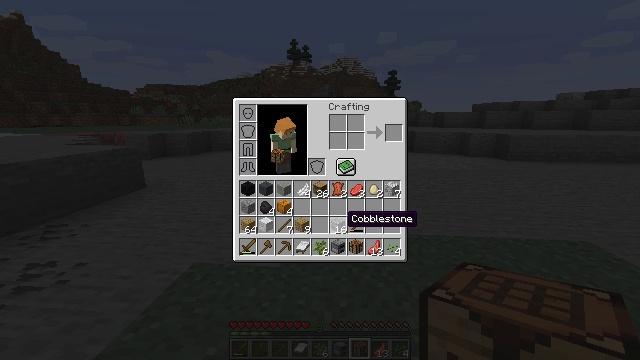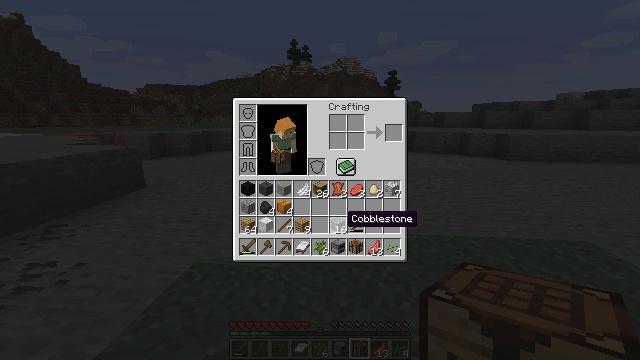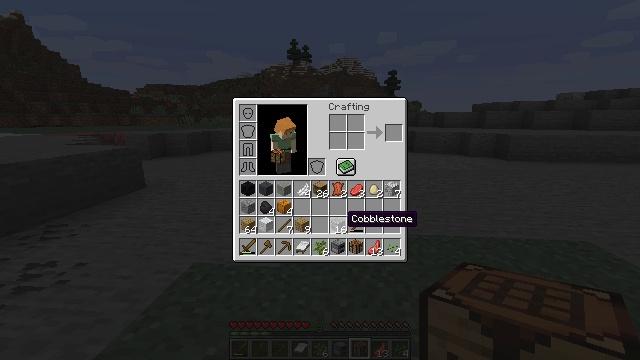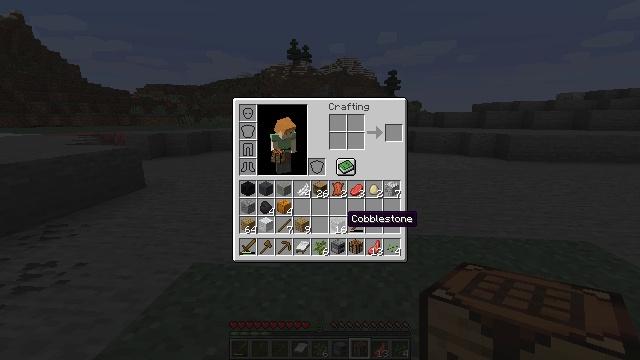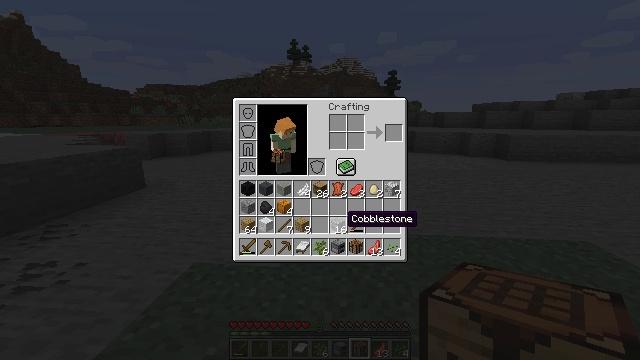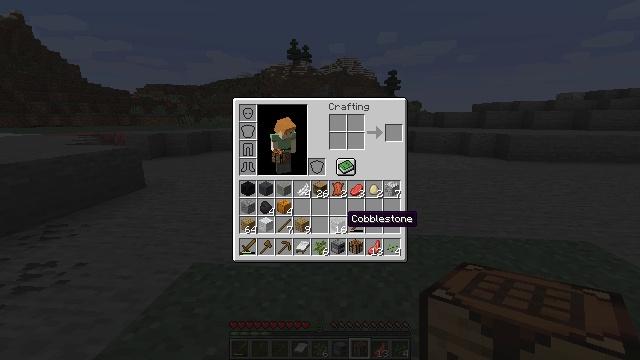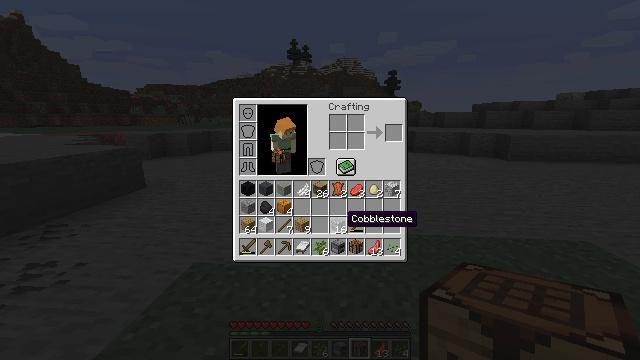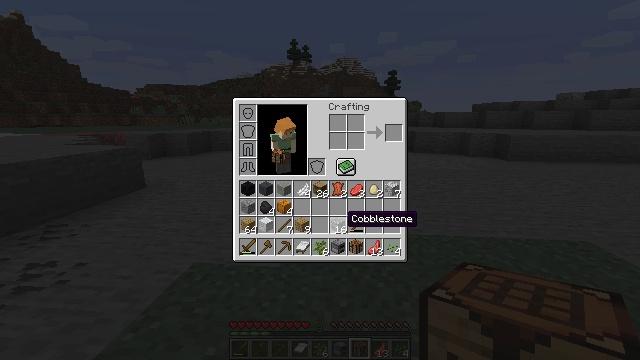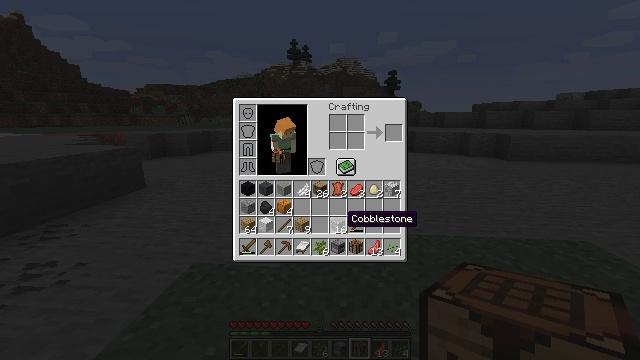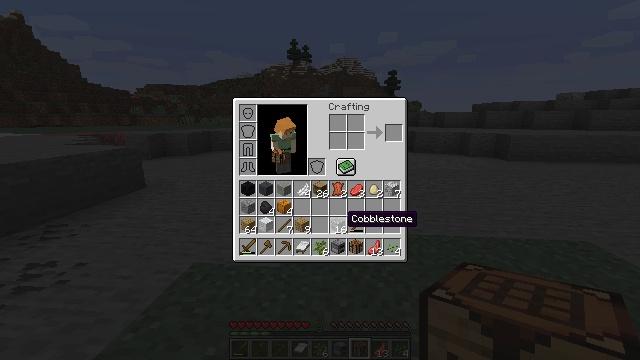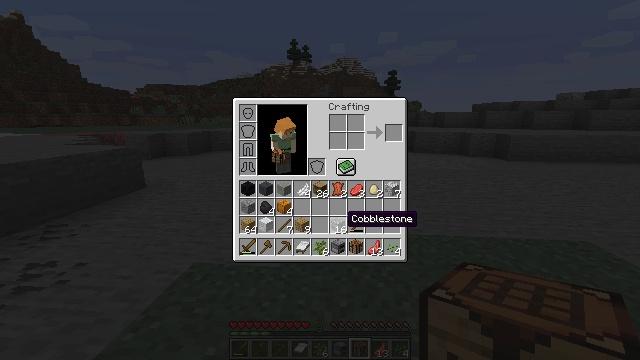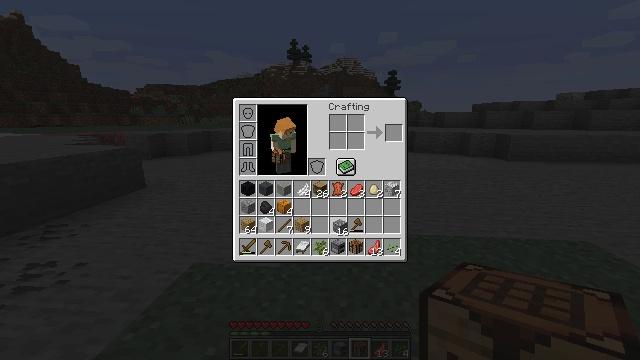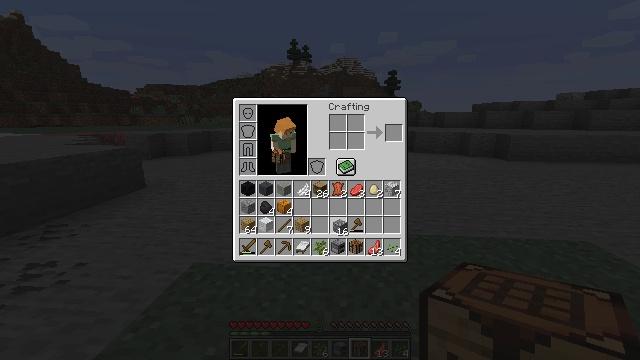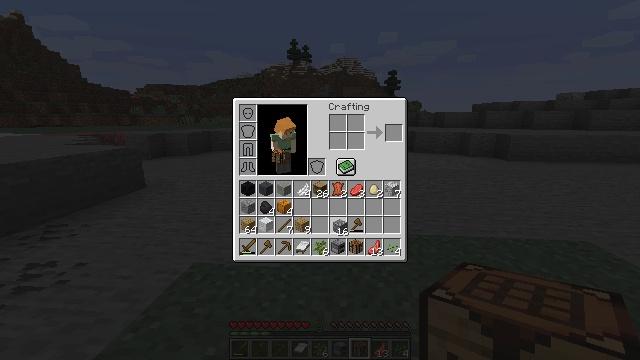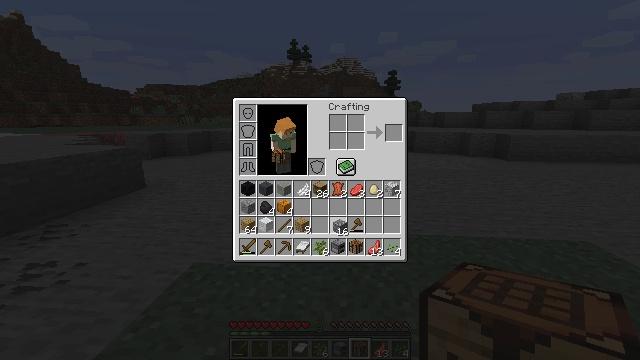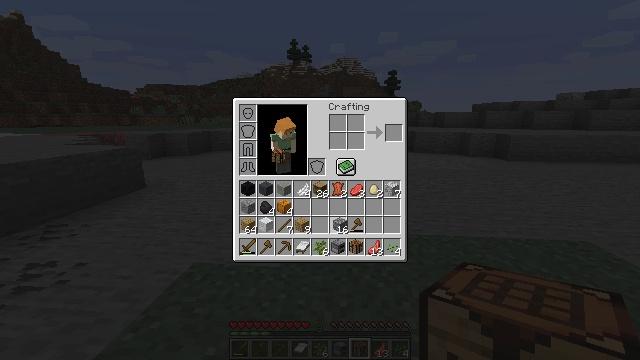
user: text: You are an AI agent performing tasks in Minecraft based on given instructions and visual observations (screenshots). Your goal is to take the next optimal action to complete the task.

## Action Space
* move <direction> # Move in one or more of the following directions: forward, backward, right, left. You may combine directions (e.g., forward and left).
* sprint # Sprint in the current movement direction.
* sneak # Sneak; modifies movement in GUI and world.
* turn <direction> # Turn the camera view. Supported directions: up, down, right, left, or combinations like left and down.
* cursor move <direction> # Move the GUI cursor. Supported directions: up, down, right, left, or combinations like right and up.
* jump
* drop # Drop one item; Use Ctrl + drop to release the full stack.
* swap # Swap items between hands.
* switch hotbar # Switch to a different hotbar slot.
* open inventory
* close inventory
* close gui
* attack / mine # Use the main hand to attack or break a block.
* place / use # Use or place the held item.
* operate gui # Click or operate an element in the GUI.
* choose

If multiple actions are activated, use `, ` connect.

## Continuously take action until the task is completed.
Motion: motion action
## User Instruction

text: Transform diorite into polished diorite using the crafting table.
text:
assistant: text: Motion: no_op
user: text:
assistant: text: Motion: no_op
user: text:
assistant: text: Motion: no_op
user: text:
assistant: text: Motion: no_op
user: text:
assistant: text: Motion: no_op
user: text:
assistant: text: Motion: no_op
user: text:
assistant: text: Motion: no_op
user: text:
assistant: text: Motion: no_op
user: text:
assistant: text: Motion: no_op
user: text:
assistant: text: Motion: no_op
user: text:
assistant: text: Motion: operate gui
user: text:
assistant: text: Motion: operate gui
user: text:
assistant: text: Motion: operate gui
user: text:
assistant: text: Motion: operate gui
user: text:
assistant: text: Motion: no_op
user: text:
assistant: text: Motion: no_op
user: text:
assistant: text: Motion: cursor move up
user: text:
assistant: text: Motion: cursor move up
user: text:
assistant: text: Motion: cursor move up
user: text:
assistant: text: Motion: cursor move up
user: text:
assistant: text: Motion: no_op
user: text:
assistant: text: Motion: cursor move up
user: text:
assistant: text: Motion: no_op
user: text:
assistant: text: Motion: no_op
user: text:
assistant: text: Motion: no_op
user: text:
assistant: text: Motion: no_op
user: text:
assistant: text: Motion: no_op
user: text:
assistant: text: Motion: no_op
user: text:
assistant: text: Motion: no_op
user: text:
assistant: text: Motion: no_op